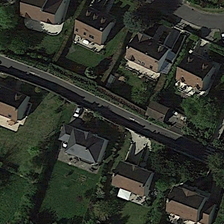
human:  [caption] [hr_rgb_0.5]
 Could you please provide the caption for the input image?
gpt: some green trees and buildings are in a medium residential area .

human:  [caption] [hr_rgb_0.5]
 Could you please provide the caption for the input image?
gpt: some green trees and buildings are in a medium residential area .

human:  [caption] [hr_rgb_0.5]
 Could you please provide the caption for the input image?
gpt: some green trees and buildings are in a medium residential area .

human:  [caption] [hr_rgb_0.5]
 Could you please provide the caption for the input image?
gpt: some green trees and buildings are in a medium residential area .

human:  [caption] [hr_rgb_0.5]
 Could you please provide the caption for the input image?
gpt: some green trees and buildings are in a medium residential area .